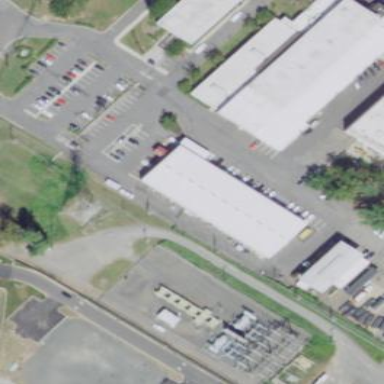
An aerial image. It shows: Industrial building located near sports center.